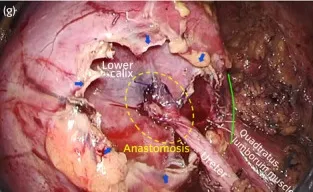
(g) End of the surgery. Green curve indicates the suture between the cyst wall and quadratus lumborum muscle. Arrows indicate the edge of the cyst wall.
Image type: medical_photograph (other_medical_photograph)